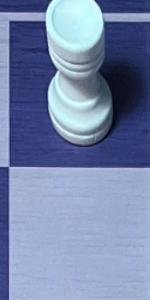
Label: Empty